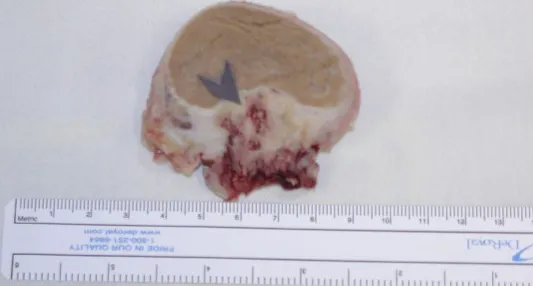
Macroscopic appearance of excised right testis and overlying scrotal skin. Arrow demonstrates cutaneous invasion by necrotic carcinoma.
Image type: pathology (immunostaining)